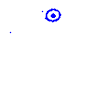
Particle: electron